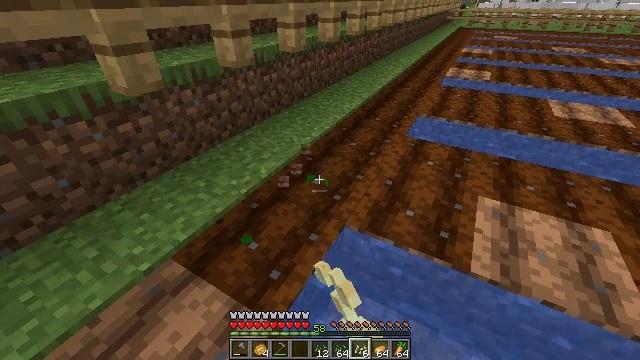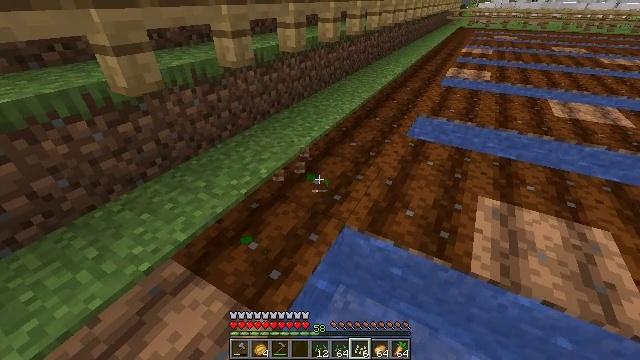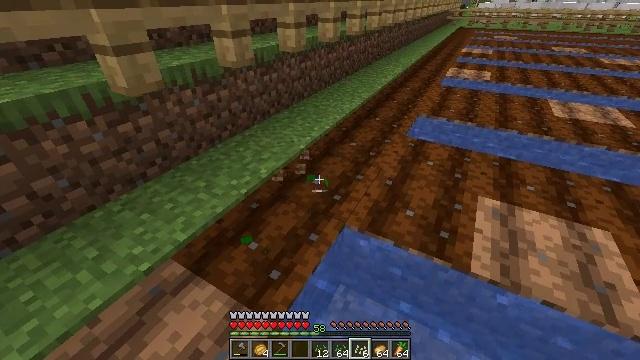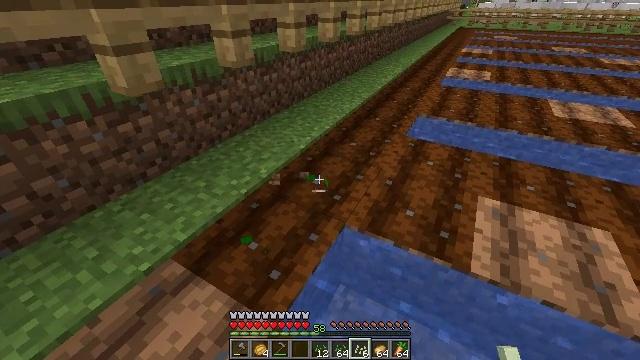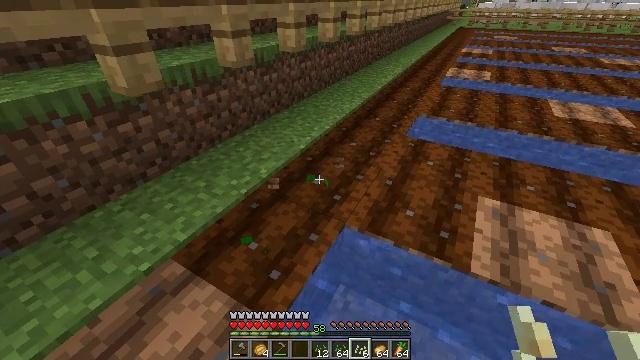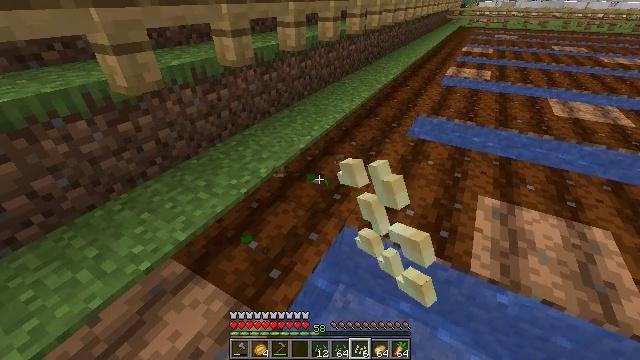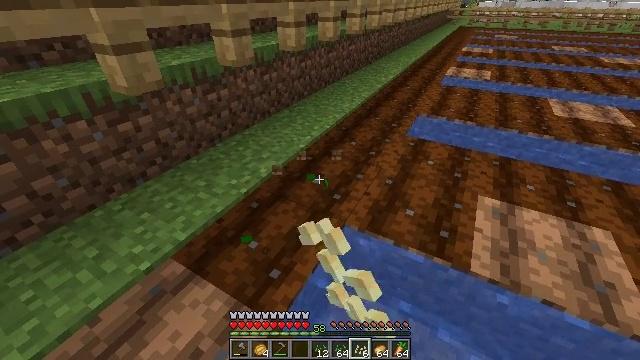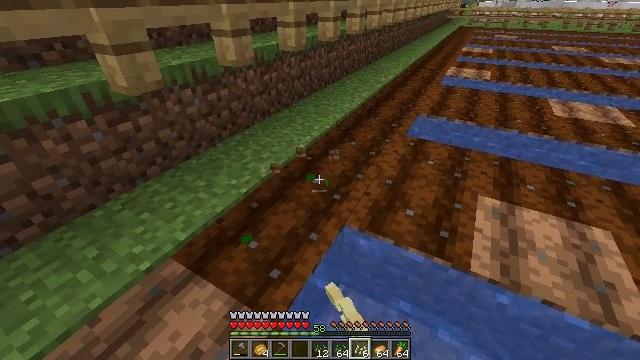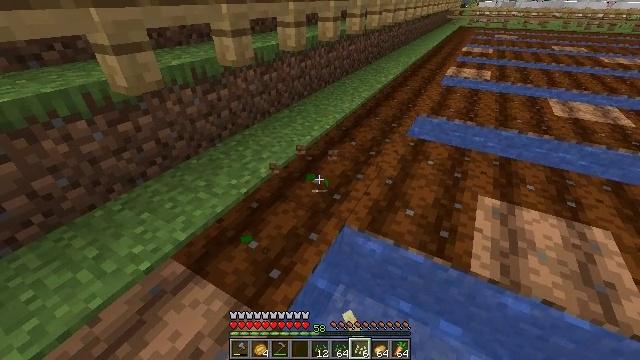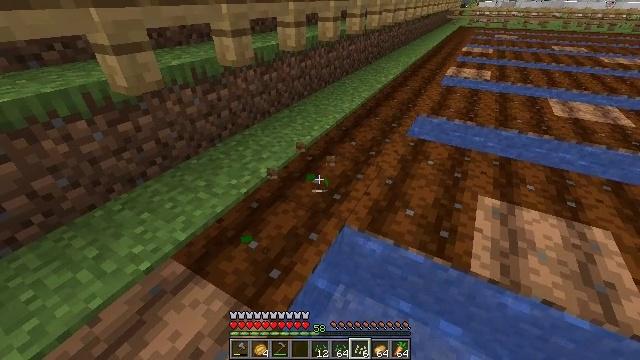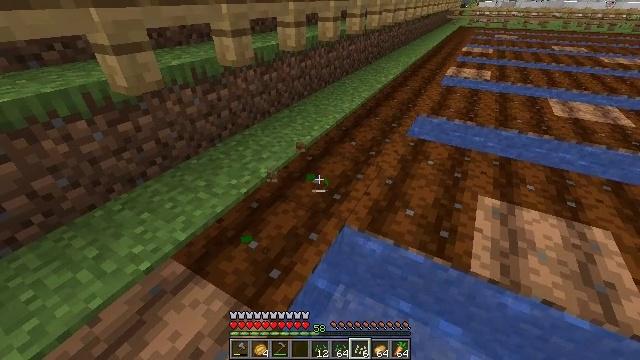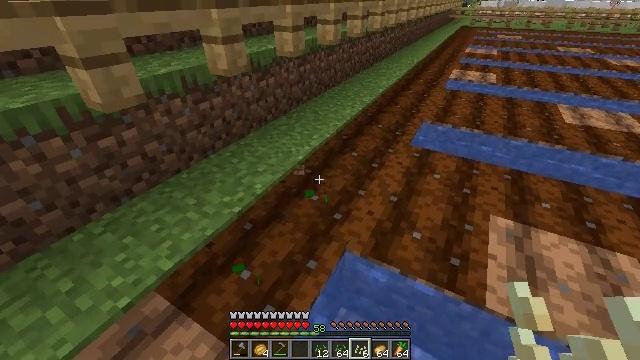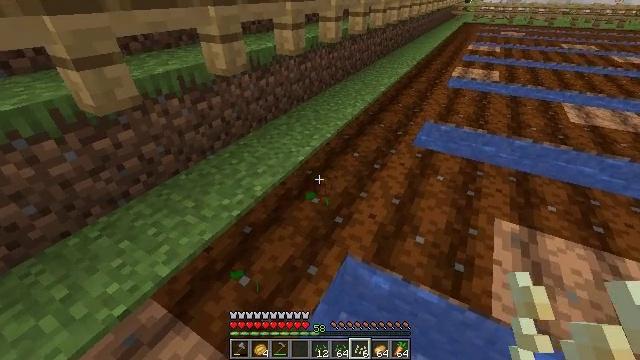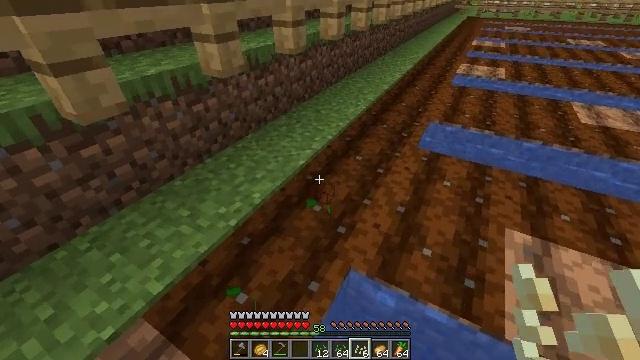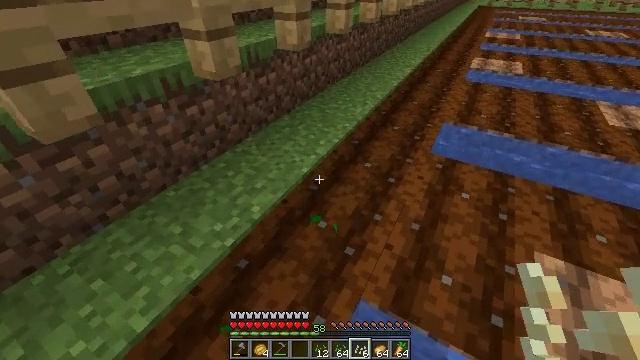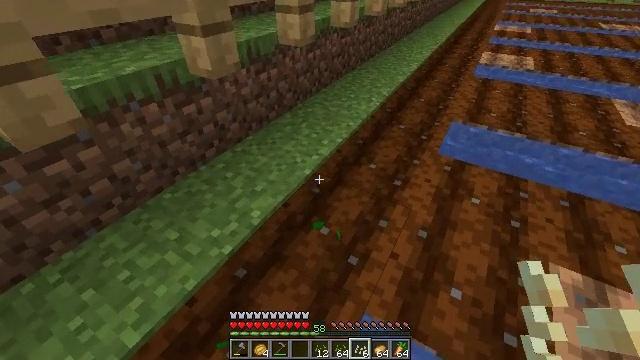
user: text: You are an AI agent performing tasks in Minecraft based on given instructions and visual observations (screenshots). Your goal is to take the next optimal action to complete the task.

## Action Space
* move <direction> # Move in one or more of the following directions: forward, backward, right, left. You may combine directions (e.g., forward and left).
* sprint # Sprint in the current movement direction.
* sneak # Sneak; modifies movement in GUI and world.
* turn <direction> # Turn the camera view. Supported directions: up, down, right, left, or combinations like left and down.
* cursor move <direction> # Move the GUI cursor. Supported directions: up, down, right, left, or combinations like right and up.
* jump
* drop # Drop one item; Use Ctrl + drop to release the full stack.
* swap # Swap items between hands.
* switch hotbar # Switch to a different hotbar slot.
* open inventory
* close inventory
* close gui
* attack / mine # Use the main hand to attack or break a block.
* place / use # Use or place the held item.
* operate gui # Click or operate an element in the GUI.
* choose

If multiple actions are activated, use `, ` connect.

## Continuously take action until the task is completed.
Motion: motion action
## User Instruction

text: Harvest the pumpkin stem by left-clicking.
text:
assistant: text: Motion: no_op
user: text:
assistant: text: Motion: no_op
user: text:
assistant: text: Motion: no_op
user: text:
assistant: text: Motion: attack / mine
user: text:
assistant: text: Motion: attack / mine
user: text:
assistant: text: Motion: attack / mine
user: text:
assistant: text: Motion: no_op
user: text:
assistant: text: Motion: no_op
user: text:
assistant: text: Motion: no_op
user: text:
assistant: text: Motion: move forward
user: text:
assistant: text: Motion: move forward
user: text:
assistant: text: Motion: move forward
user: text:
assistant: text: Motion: move forward
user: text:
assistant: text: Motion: move forward, turn down
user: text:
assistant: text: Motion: turn down
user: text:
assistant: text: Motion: turn down
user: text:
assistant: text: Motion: turn down
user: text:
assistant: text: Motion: turn down
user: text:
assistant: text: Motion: turn down
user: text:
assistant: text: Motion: turn down
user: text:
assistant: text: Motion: turn down, switch to hotbar 3
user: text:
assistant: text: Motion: switch to hotbar 3
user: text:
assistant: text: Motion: switch to hotbar 3
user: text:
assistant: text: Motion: attack / mine
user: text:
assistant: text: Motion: attack / mine
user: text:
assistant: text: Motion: attack / mine
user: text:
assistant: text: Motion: no_op
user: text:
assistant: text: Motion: no_op
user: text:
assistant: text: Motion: no_op